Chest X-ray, AP view. Patient: 28 years old, sex M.
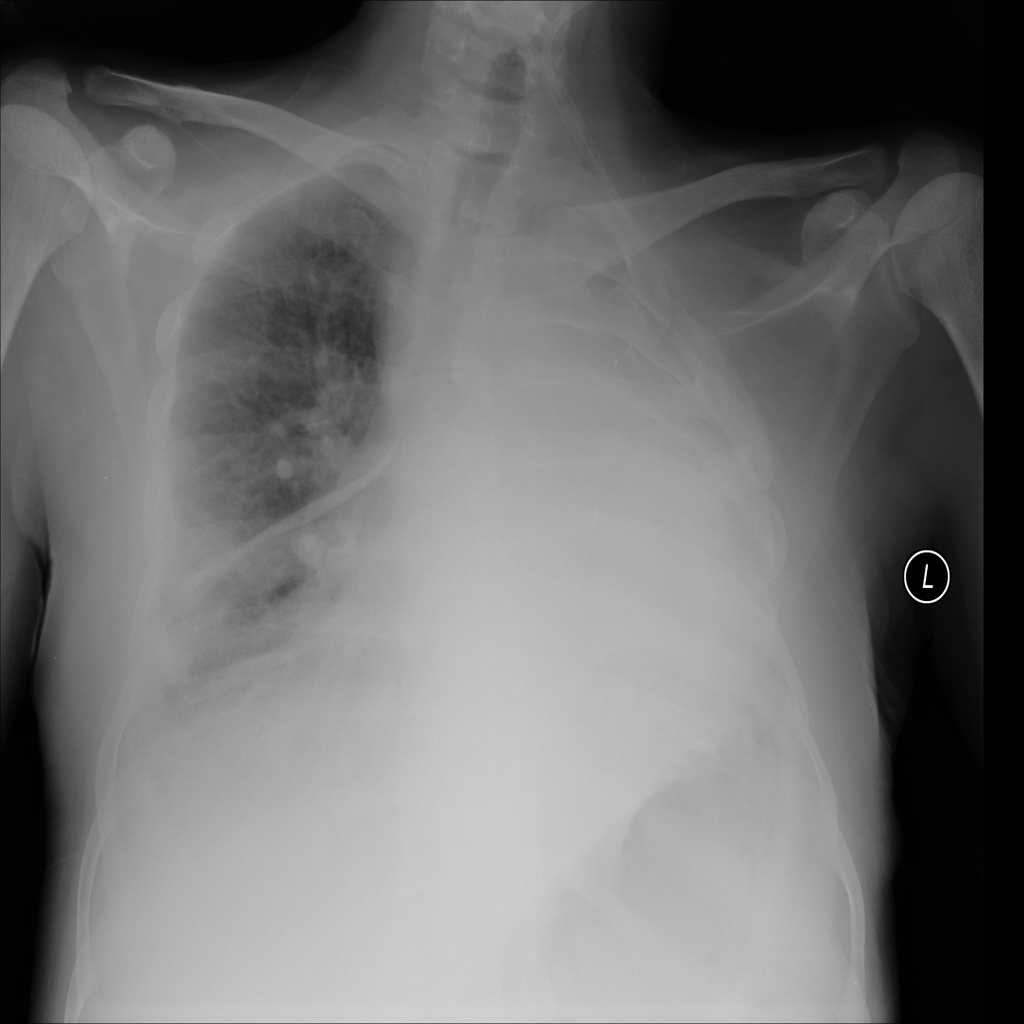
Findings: Infiltration, Pleural_Thickening